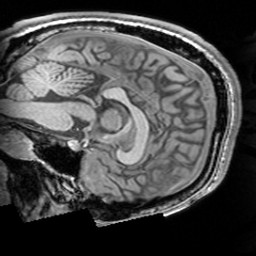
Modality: T1w
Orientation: sagittal
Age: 24
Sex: male
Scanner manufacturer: siemens
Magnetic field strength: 3 T
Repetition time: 1.63 s
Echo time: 0.00311 s